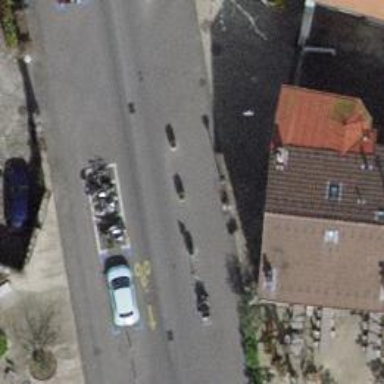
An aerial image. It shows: Asphalt living street with opposite cycleway.